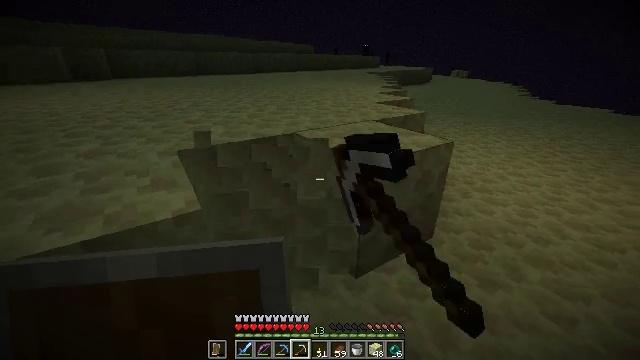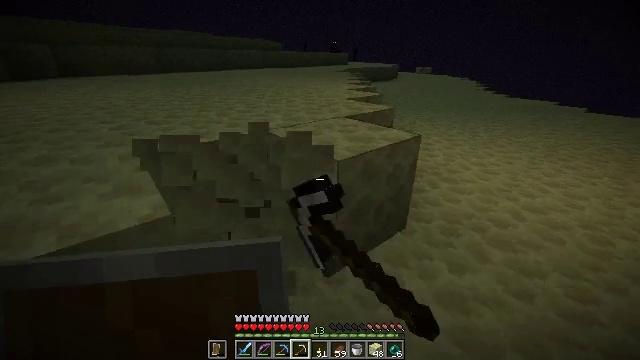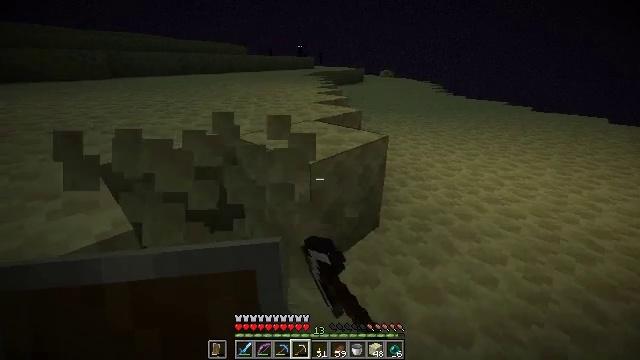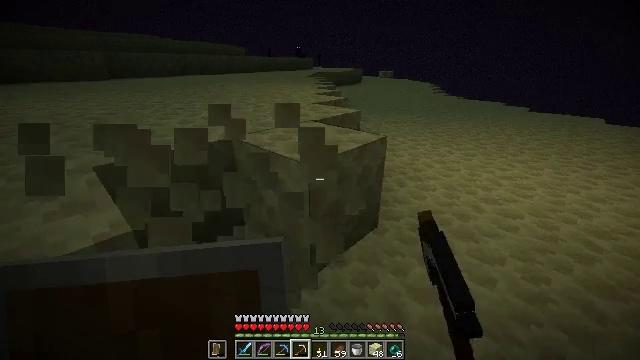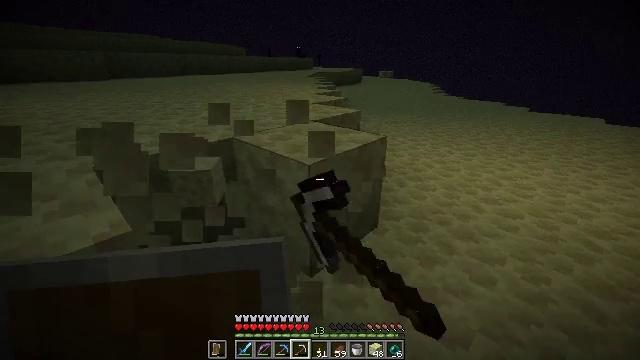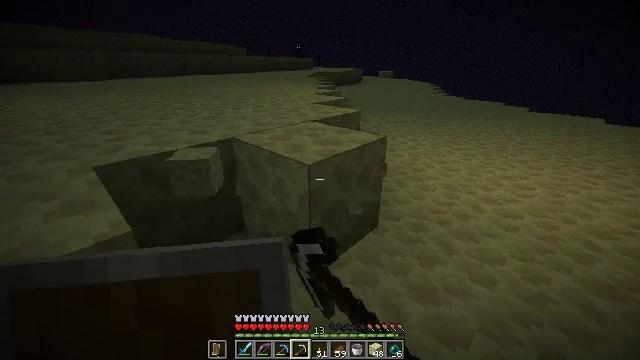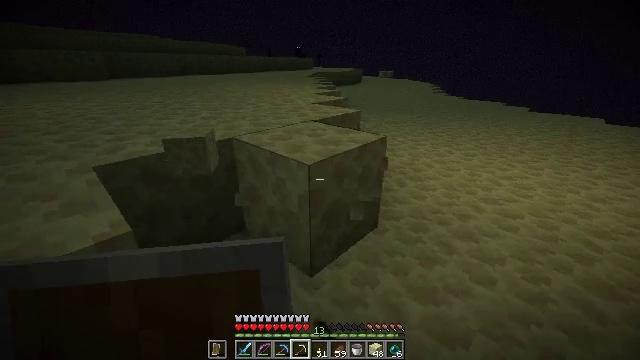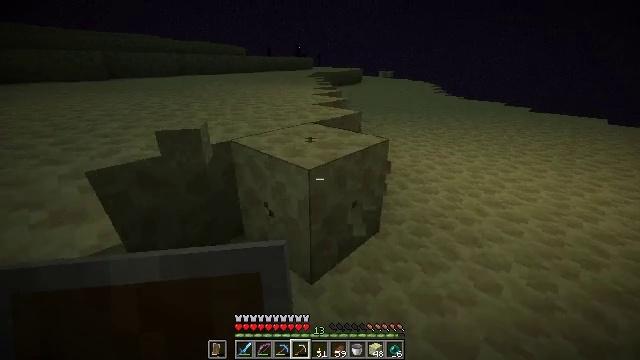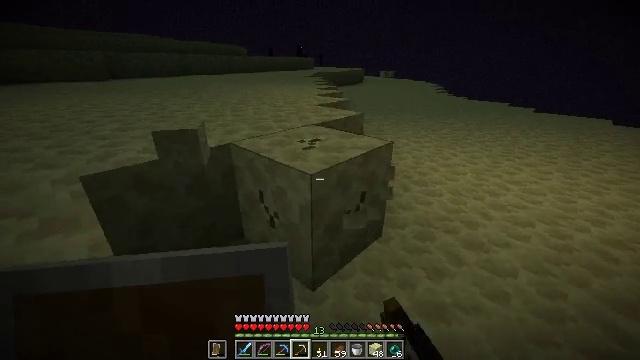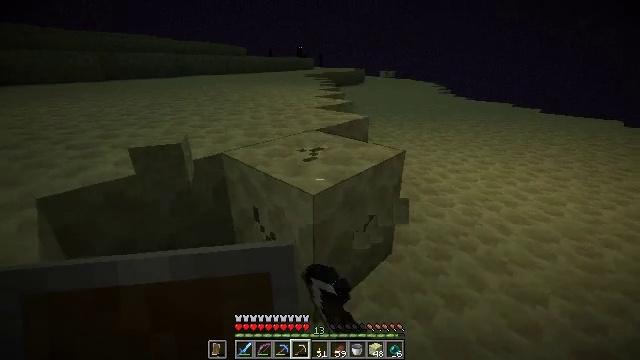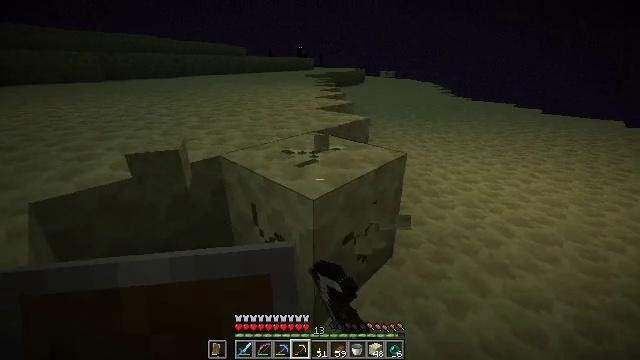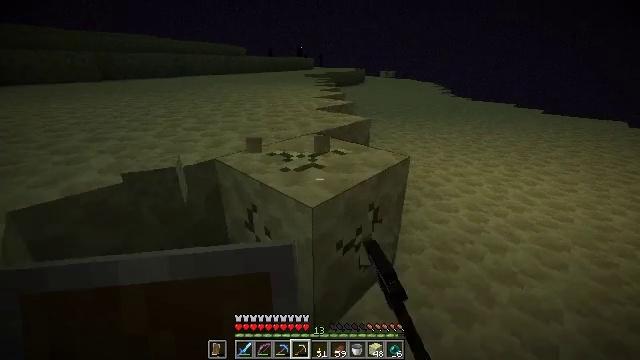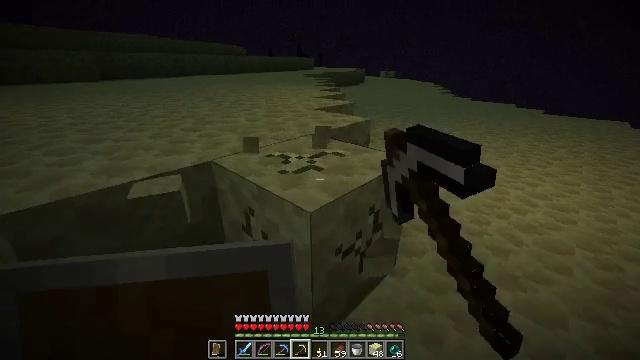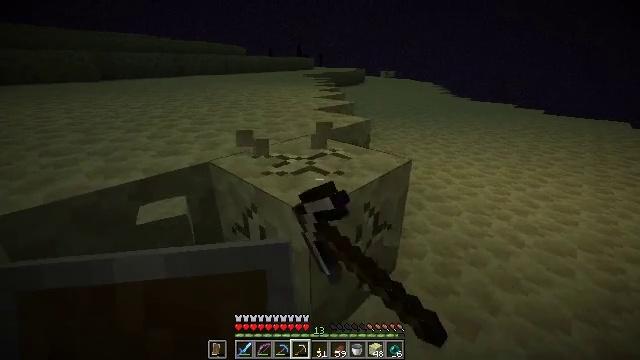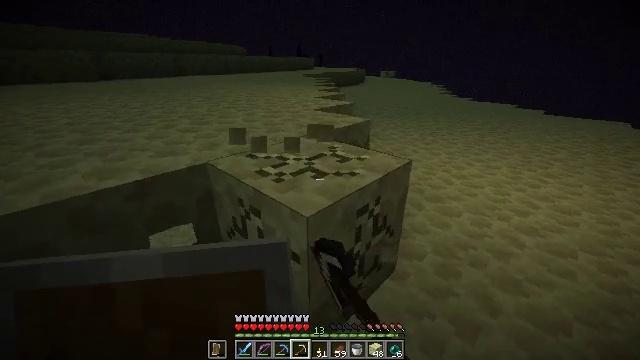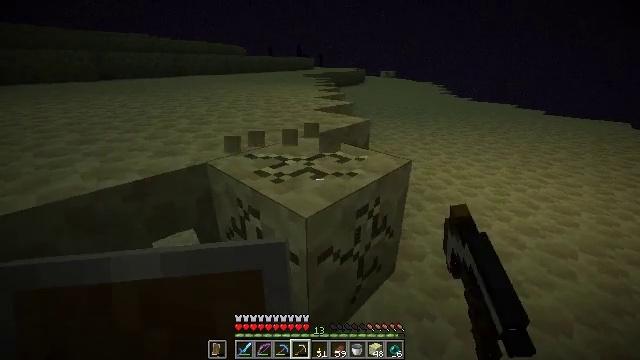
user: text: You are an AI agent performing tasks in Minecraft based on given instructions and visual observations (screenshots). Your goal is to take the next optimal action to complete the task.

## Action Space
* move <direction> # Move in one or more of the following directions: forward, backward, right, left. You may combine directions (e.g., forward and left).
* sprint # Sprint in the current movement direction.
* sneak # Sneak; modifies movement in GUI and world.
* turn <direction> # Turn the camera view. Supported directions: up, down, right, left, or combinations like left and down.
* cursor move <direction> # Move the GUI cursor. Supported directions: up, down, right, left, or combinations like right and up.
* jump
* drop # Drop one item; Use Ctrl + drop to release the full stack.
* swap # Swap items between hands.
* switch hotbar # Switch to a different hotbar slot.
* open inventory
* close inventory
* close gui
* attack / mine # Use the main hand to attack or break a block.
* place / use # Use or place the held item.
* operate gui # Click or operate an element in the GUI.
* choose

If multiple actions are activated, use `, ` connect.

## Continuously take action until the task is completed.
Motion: motion action
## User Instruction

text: Extract end stone with a pickaxe.
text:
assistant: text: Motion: turn right, attack / mine
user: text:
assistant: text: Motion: turn right, attack / mine
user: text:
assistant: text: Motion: attack / mine
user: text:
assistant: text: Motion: attack / mine
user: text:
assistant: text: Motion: attack / mine
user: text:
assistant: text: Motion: attack / mine
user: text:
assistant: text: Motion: move forward, attack / mine
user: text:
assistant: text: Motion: move forward, attack / mine
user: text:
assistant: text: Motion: move forward, attack / mine
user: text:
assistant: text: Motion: attack / mine
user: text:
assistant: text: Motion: attack / mine
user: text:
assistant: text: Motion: attack / mine
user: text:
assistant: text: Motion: attack / mine
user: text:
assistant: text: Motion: attack / mine
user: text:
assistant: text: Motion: attack / mine
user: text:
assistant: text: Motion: attack / mine
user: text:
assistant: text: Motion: attack / mine
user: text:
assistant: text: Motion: attack / mine
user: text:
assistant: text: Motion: attack / mine
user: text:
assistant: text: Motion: turn left, attack / mine
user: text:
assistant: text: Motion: move forward, turn left, attack / mine
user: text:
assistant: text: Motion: move forward, attack / mine
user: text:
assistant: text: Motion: move forward, attack / mine
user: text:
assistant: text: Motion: turn left, attack / mine
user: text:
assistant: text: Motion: attack / mine
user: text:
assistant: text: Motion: attack / mine
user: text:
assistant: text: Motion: attack / mine
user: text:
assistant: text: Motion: attack / mine
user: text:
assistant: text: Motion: attack / mine
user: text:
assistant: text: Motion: attack / mine